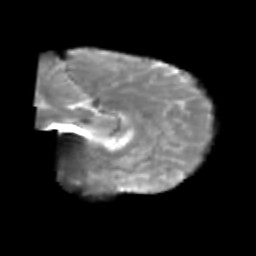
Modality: T2w
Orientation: sagittal
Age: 38
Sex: female
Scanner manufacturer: siemens
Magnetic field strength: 3 T
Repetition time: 1.8 s
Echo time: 0.07 s